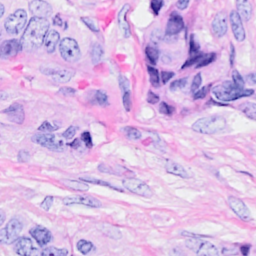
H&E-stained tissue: Breast